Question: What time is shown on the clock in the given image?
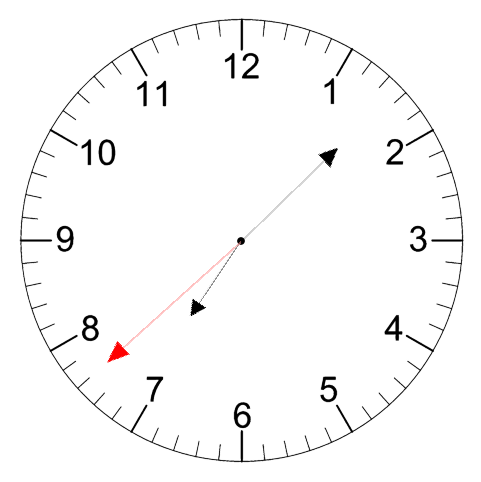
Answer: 07:07:38